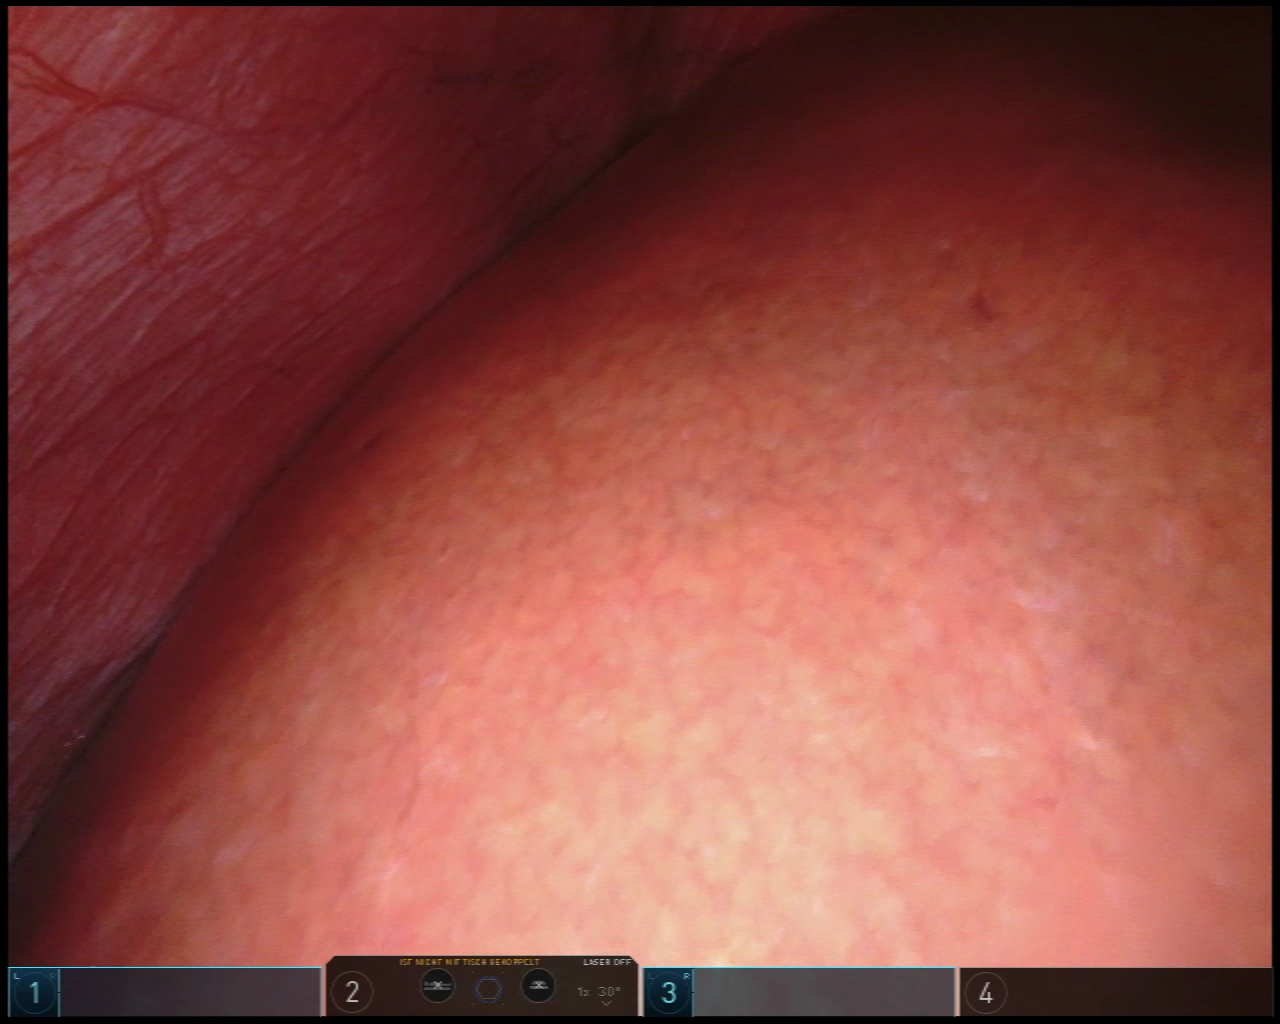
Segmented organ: liver
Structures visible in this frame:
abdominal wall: yes
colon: no
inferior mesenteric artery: no
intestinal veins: no
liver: yes
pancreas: no
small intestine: no
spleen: no
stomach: no
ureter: no
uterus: no
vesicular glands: no